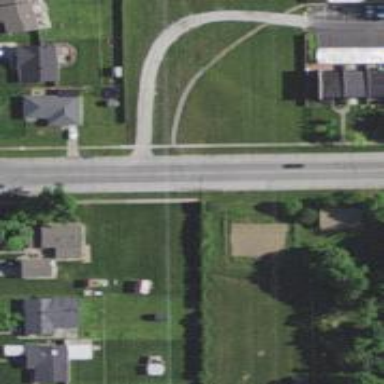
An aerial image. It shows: Residential road with separate sidewalk.